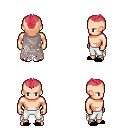
a pixel art fantasy rpg character, male body template, human, light skin, gray tattered cape, white pants, ruby red short mohawk hairstyle, black slippers, four views (front, back, left, right), 2x2 character sprite sheet, small pixel art, hard edges, no anti-aliasing